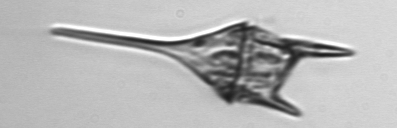
Label: Tripos_lineatus